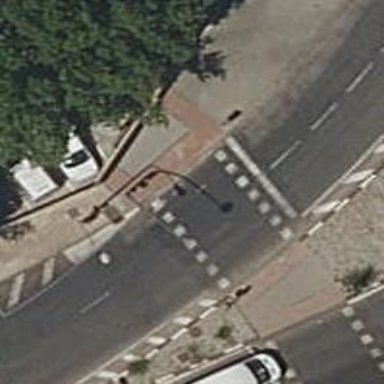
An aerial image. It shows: Traffic signals at road crossing.